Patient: sex F, age 58
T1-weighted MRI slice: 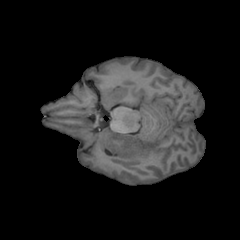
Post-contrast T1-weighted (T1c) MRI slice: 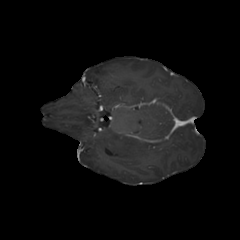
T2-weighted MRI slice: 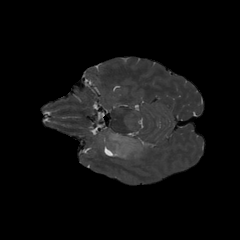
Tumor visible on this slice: yes
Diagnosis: Glioblastoma, IDH-wildtype
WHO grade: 4